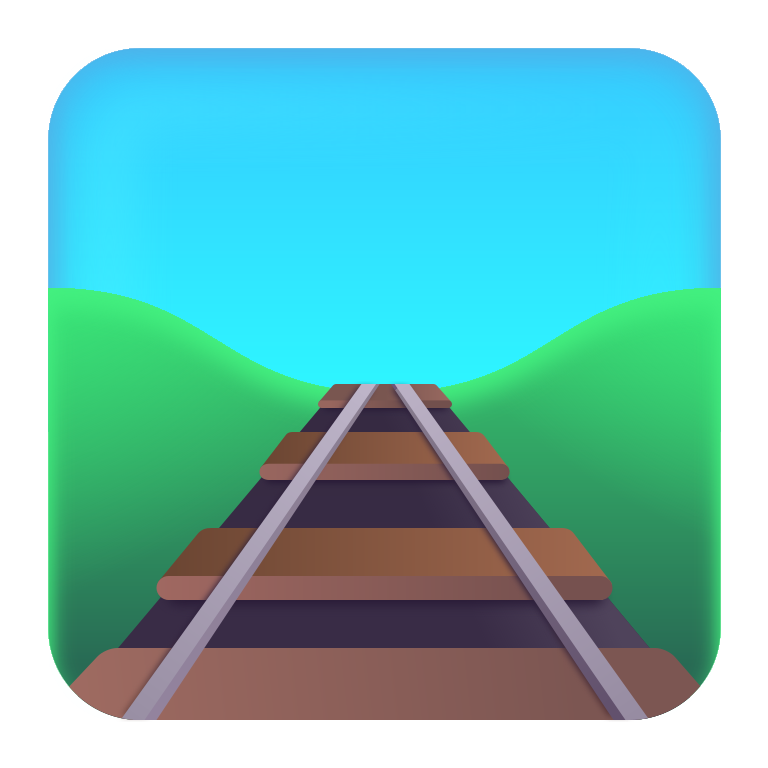
railway track color